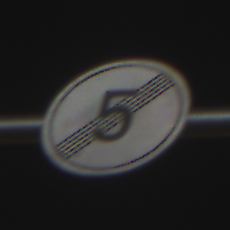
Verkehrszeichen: EndeGeschwindigkeit5
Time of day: Night
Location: Outdoor (Urban)
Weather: Clear
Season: NotSpecified
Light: Artificial